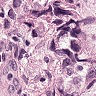
Metastatic tissue present: yes